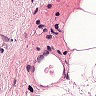
Metastatic tissue present: no